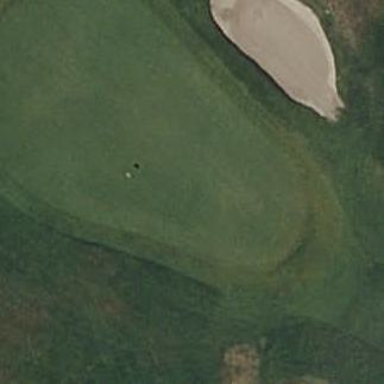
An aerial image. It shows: Golf green.